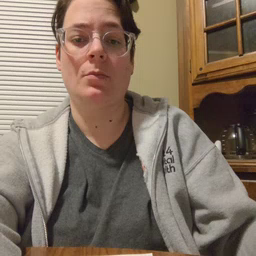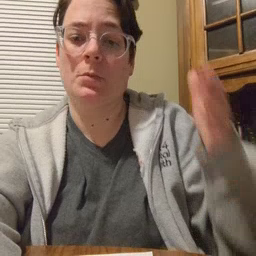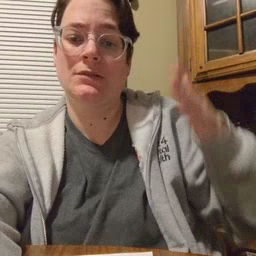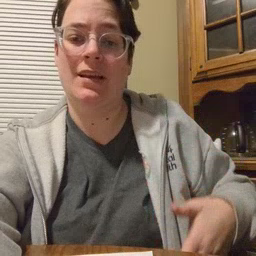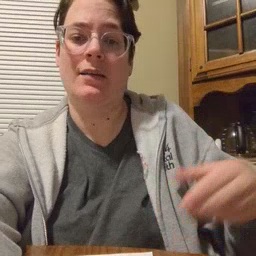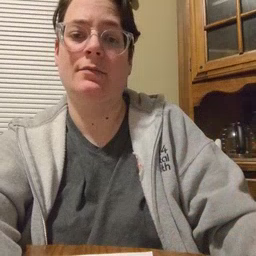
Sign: beside